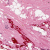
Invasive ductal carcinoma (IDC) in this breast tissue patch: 0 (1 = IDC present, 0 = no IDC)